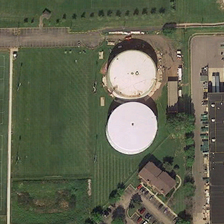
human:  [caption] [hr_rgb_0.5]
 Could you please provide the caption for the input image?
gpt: two storage tanks are surrounded by green trees and meadows and several buildings .

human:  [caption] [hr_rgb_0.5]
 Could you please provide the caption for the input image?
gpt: two storage tanks are surrounded by green trees and meadows and several buildings .

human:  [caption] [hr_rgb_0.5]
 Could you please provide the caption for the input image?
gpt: two huge cylindrical buildings occupied most of the position .

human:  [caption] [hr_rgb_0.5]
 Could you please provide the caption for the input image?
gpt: we can see a big green plants in the picture with some buildings .

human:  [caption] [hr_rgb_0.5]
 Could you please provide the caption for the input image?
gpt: two huge cylindrical buildings occupied most of the position .